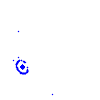
Particle: electron